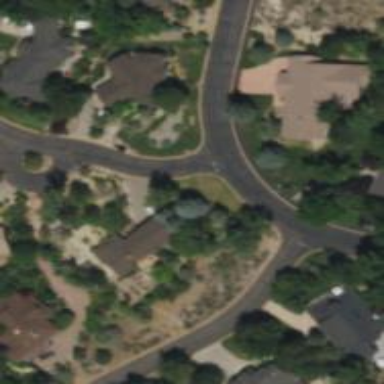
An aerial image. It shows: Residential road with asphalt surface and separate sidewalk.